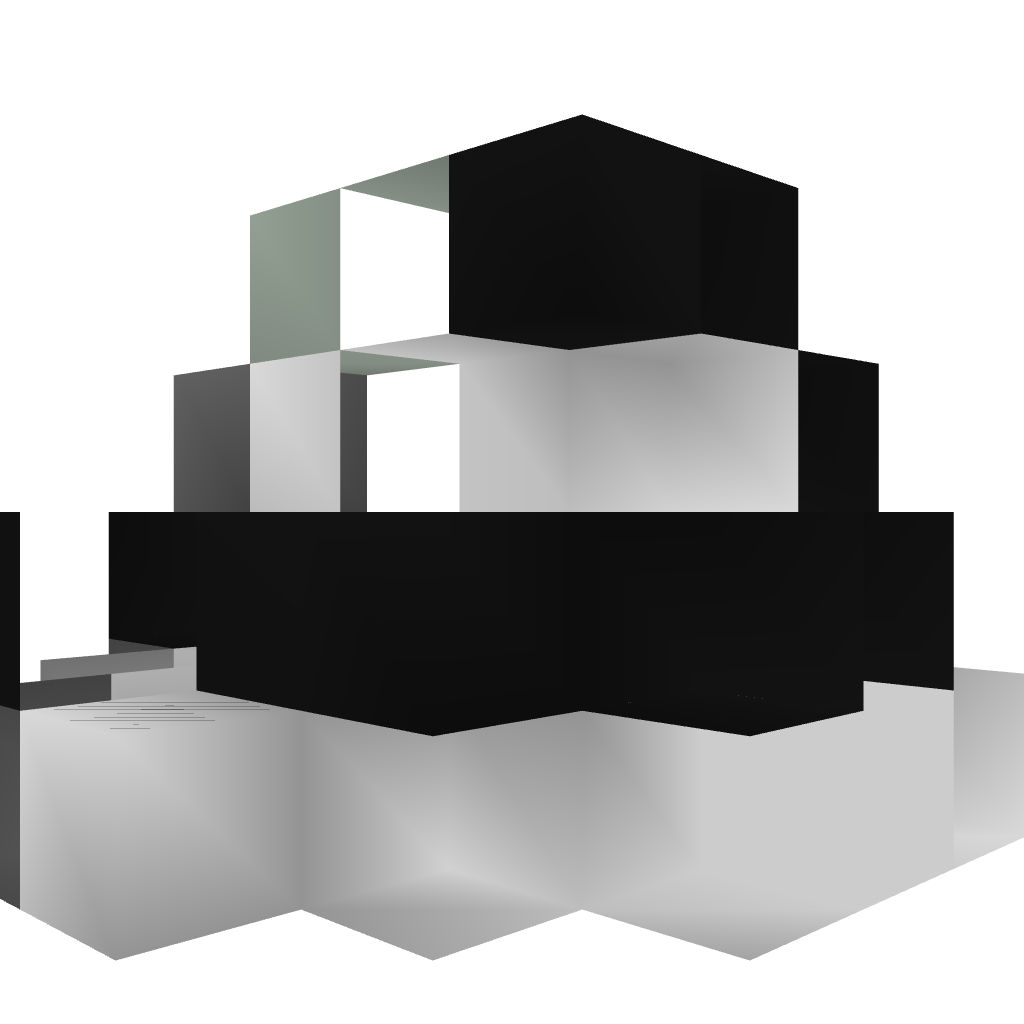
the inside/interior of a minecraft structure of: Compact Angle Cannon